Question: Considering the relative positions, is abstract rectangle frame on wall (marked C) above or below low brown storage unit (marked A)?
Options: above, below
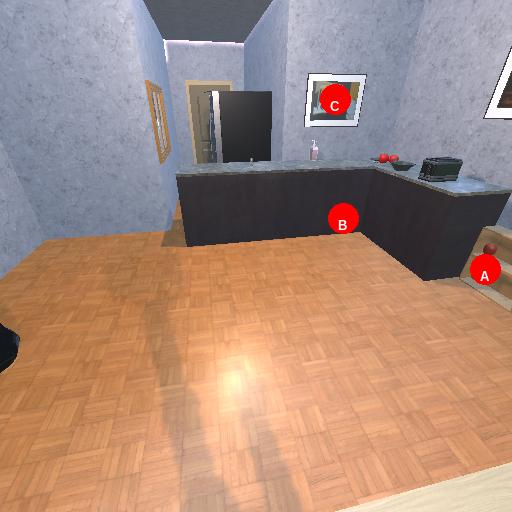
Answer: above